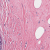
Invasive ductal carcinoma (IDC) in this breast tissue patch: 0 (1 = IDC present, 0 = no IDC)